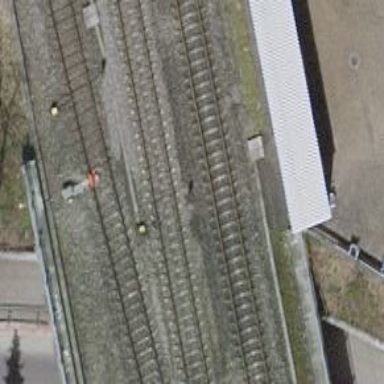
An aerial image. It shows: Single-track railway bridge with contact lines for electrification.